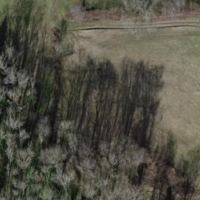
EUNIS habitat code: 41
Species observed at this site:
Pseudochorthippus parallelus
Chorthippus biguttulus
Gomphocerippus rufus